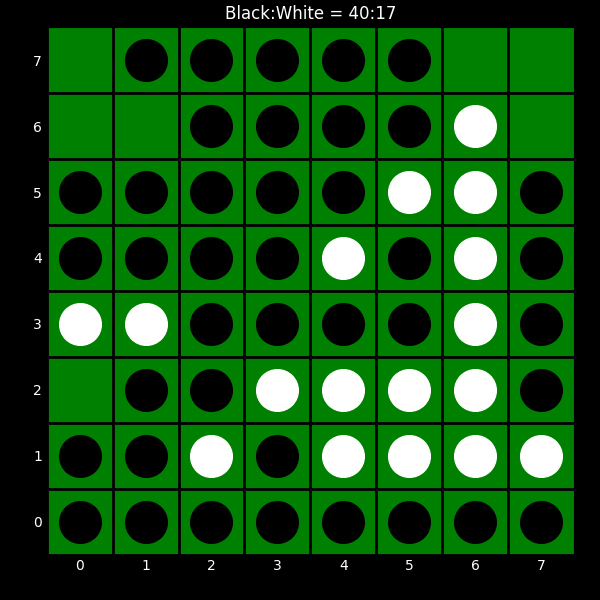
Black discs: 40
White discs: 17